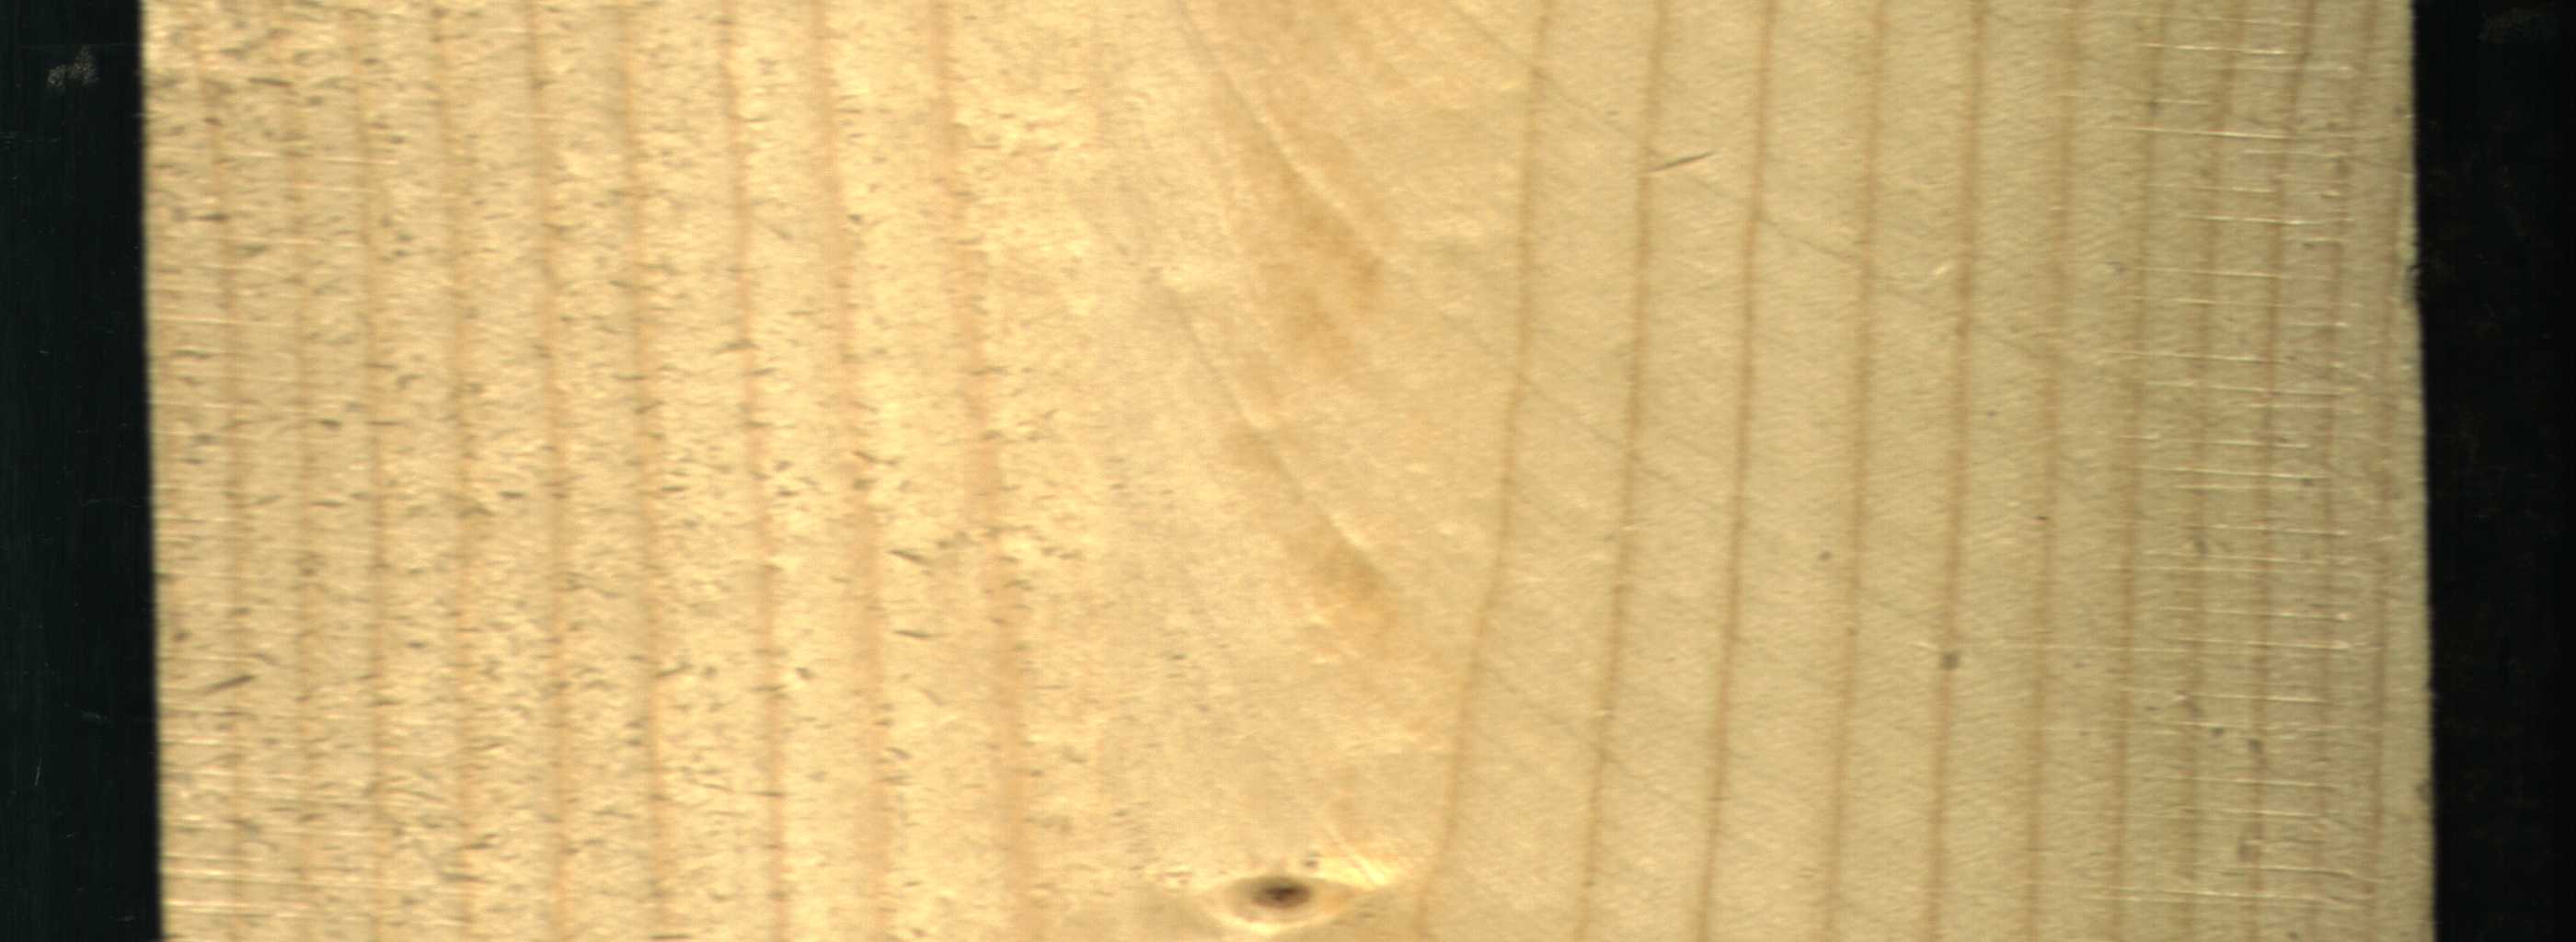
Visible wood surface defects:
Live_Knot